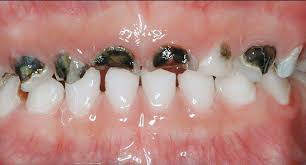
Condition: Caries